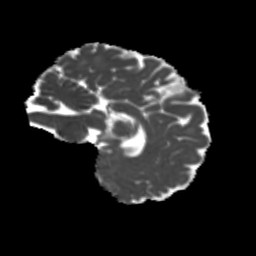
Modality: MD
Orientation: sagittal
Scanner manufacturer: siemens
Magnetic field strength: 3 T
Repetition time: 4 s
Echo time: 0.0594 s